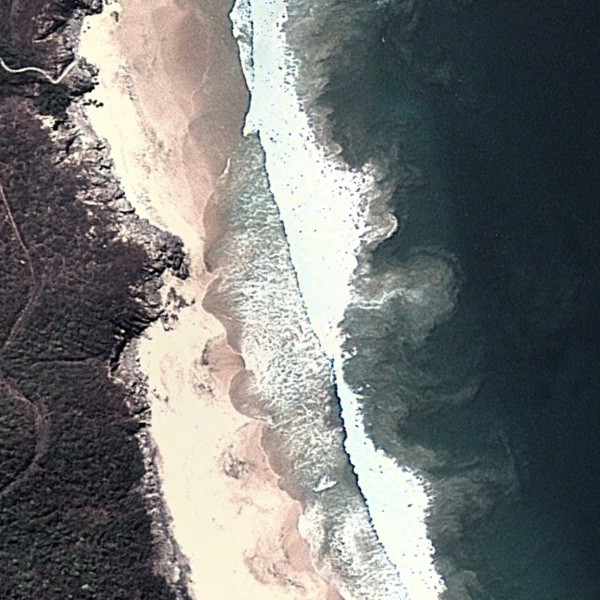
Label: Beach